Field crop: maize
Growth stage: 2
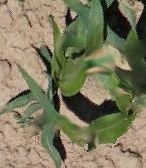
Species: maize